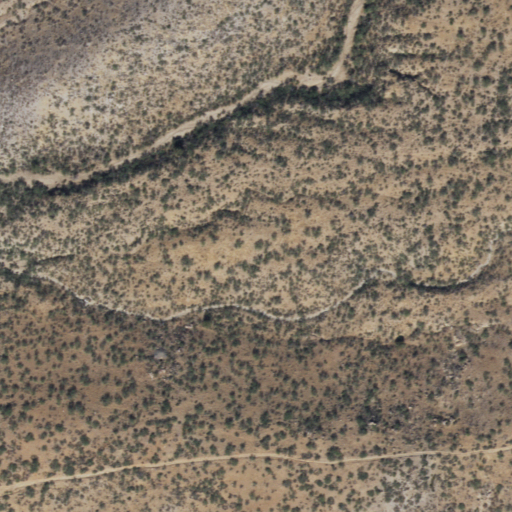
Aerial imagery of valley in Arizona named Clark Canyon containing shrub and grassland